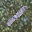
Label: 1